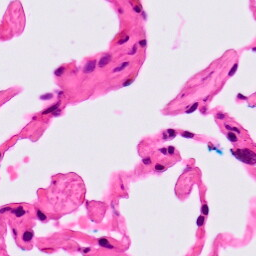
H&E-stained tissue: Lung